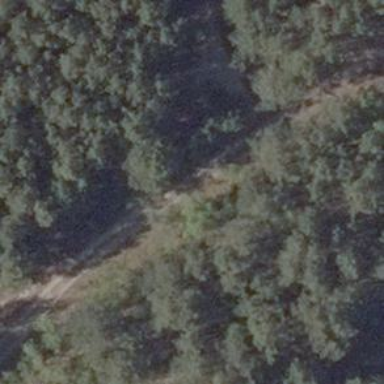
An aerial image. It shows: Sandy track road with grade4 tracktype.